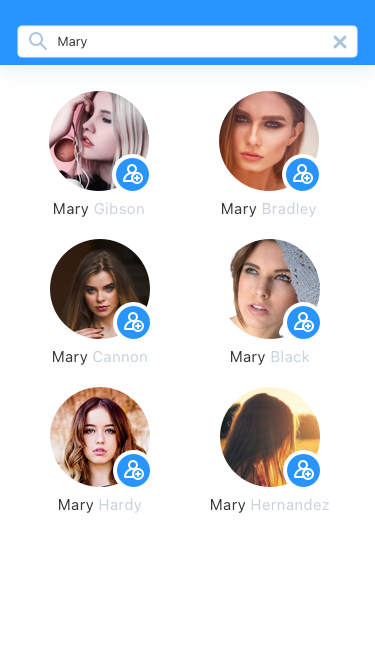
Text in this UI design:
Mary Gibson
Mary Bradley
Mary Cannon
Mary Black
Mary Hardy
Mary Hernandez